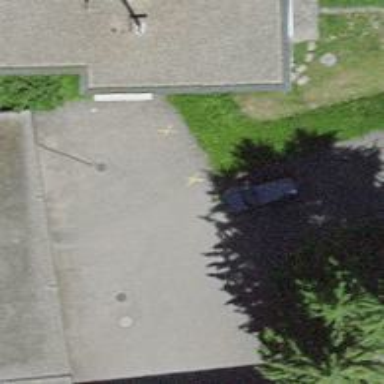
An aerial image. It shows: Road serving as parking aisle.